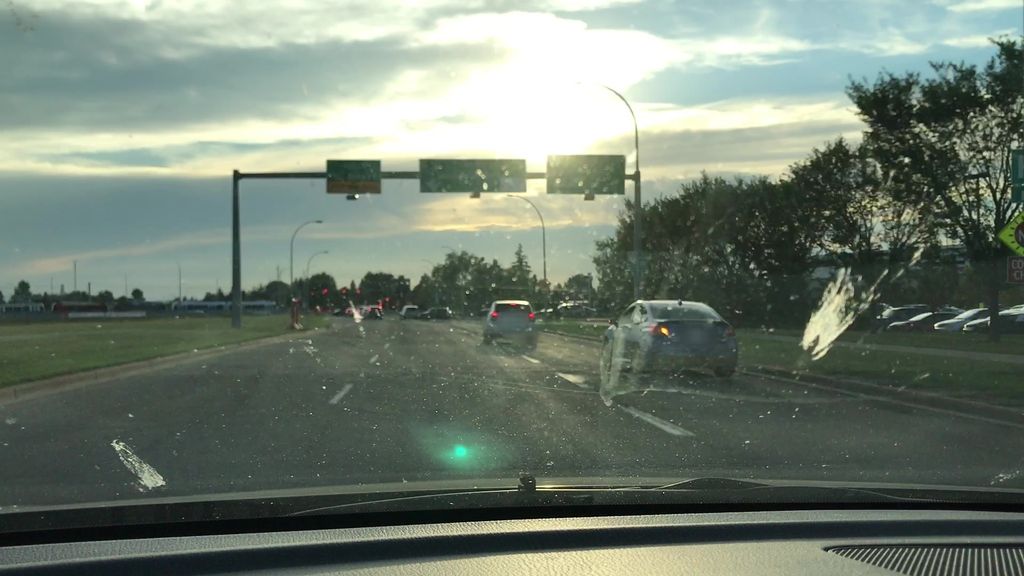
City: edmonton